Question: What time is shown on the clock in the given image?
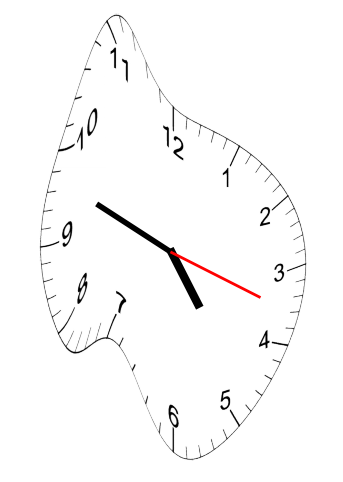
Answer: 04:48:18